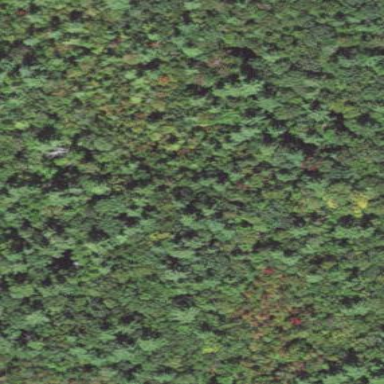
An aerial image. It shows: Woodland with needle-leaved trees.